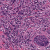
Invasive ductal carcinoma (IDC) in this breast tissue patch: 1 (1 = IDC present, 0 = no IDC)